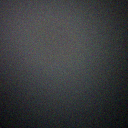
Screen state: off